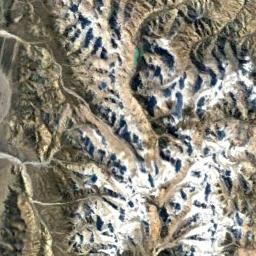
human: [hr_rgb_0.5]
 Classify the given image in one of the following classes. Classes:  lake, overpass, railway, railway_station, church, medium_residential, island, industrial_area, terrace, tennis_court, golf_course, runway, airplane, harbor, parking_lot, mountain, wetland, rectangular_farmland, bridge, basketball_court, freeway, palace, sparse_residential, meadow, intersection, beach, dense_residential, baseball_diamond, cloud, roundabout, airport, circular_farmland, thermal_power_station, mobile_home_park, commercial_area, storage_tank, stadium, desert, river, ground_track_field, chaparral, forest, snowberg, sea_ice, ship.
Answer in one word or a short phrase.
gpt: snowberg